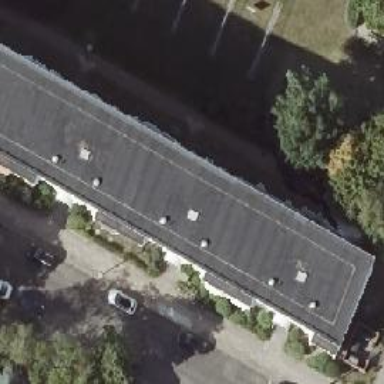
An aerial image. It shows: Building with apartments and flat roof.